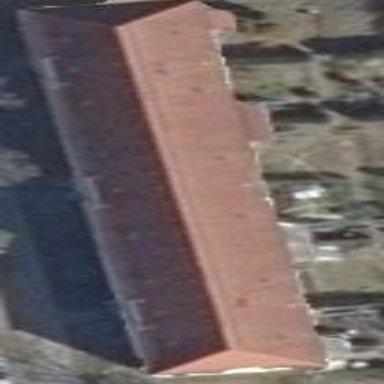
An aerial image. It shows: Apartment building with hipped roof.